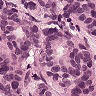
Metastatic tissue present: yes